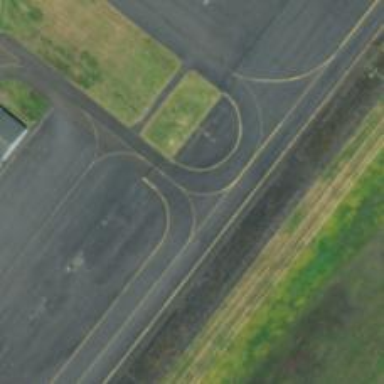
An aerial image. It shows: Image of taxiway at airport.